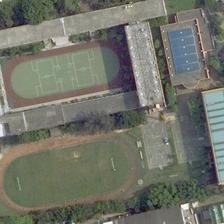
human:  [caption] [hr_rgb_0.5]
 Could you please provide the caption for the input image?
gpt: some buildings and green trees are around a playground .

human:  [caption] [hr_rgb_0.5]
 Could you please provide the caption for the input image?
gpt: the buildings is like fenses that surround the basketball court while tennis courts and football field are aside .

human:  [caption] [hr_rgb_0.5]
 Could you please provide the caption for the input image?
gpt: two playgrounds are surrounded by some green plants and buildings .

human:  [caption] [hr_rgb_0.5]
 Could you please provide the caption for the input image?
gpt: two playgrounds are surrounded by green trees and long buildings separately .

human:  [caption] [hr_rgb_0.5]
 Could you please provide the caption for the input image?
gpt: two playgrounds are surrounded by some green plants and buildings .